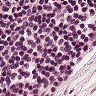
Metastatic tissue present: no